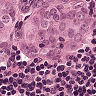
Metastatic tissue present: yes